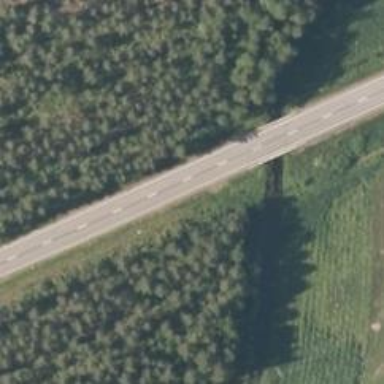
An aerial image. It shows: Primary highway.